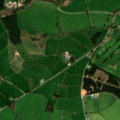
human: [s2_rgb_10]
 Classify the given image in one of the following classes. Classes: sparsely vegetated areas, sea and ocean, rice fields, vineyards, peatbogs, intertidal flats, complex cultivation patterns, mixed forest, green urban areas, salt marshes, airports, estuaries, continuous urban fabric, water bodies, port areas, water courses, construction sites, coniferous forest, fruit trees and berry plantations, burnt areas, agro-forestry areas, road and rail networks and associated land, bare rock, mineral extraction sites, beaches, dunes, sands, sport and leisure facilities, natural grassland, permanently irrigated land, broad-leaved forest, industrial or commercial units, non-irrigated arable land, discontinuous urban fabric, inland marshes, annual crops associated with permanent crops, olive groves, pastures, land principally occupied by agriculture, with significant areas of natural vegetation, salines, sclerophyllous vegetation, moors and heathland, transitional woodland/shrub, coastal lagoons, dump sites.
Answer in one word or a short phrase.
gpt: sport and leisure facilities, pastures, mixed forest, transitional woodland/shrub